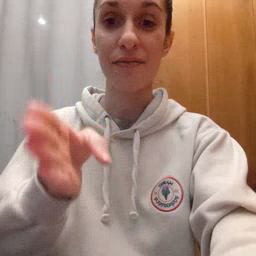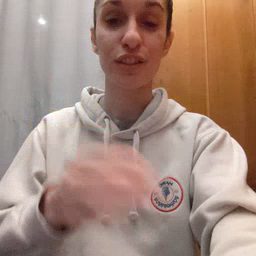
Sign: after